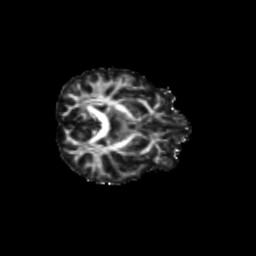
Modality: FA
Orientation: axial
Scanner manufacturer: siemens
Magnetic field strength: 3 T
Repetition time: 9.2 s
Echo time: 0.084 s